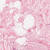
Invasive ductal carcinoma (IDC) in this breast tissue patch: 0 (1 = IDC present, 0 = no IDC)